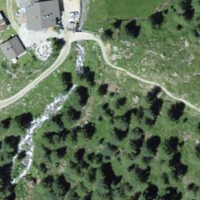
EUNIS habitat code: 26
Species observed at this site:
Corvus corone
Ajuga pyramidalis
Cyanistes caeruleus
Regulus regulus
Nucifraga caryocatactes
Sitta europaea
Regulus ignicapilla
Lonicera caerulea
Periparus ater